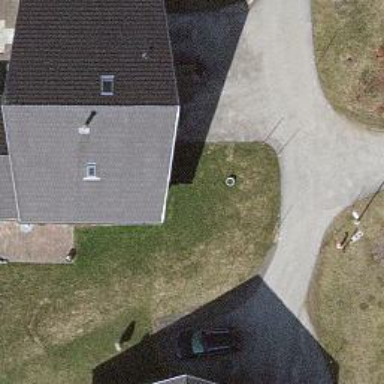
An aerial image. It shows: Detached building.